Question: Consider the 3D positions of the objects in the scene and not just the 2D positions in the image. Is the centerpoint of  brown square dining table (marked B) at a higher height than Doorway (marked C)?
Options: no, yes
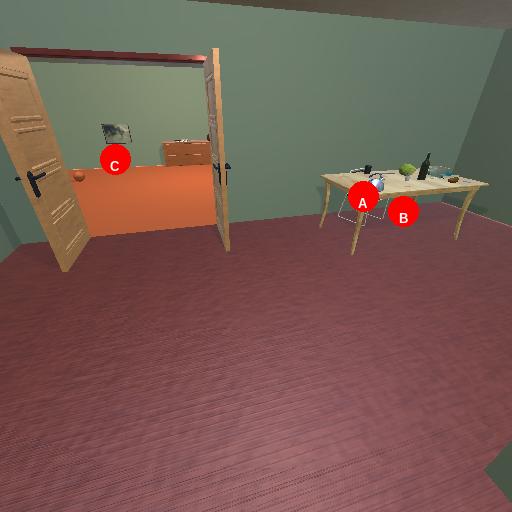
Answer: no